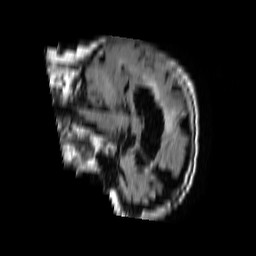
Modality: FLAIR
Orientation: sagittal
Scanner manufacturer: philips
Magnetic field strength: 1.5 T
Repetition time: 6 s
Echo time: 0.12 s